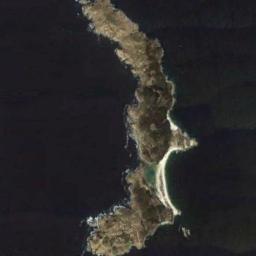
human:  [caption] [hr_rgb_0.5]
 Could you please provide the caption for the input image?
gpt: Long strip of green island divides blue water into two parts .

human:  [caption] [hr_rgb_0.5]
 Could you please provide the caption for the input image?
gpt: The long strip island with a beach is surrounded by deep blue waters .

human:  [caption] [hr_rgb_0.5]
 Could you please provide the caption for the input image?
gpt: The island is surrounded by water .

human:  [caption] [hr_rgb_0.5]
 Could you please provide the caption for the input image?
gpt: The size of the island is not large .

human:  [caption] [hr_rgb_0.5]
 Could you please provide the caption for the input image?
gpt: There are brown bare land and some white sand on the island .